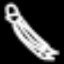
Label: pencil